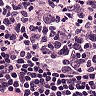
Metastatic tissue present: no